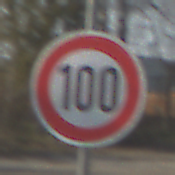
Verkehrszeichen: Geschwindigkeit100
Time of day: MorningAfternoon
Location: Outdoor (Suburban)
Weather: PartlyCloudy
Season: NotSpecified
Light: Natural